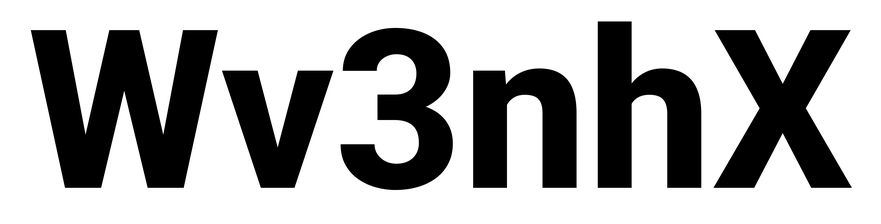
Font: Roboto_ExtraBold